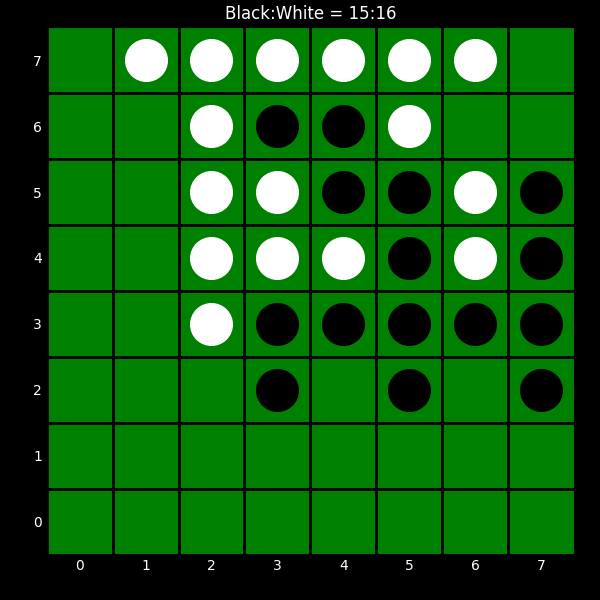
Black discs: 15
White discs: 16